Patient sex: M
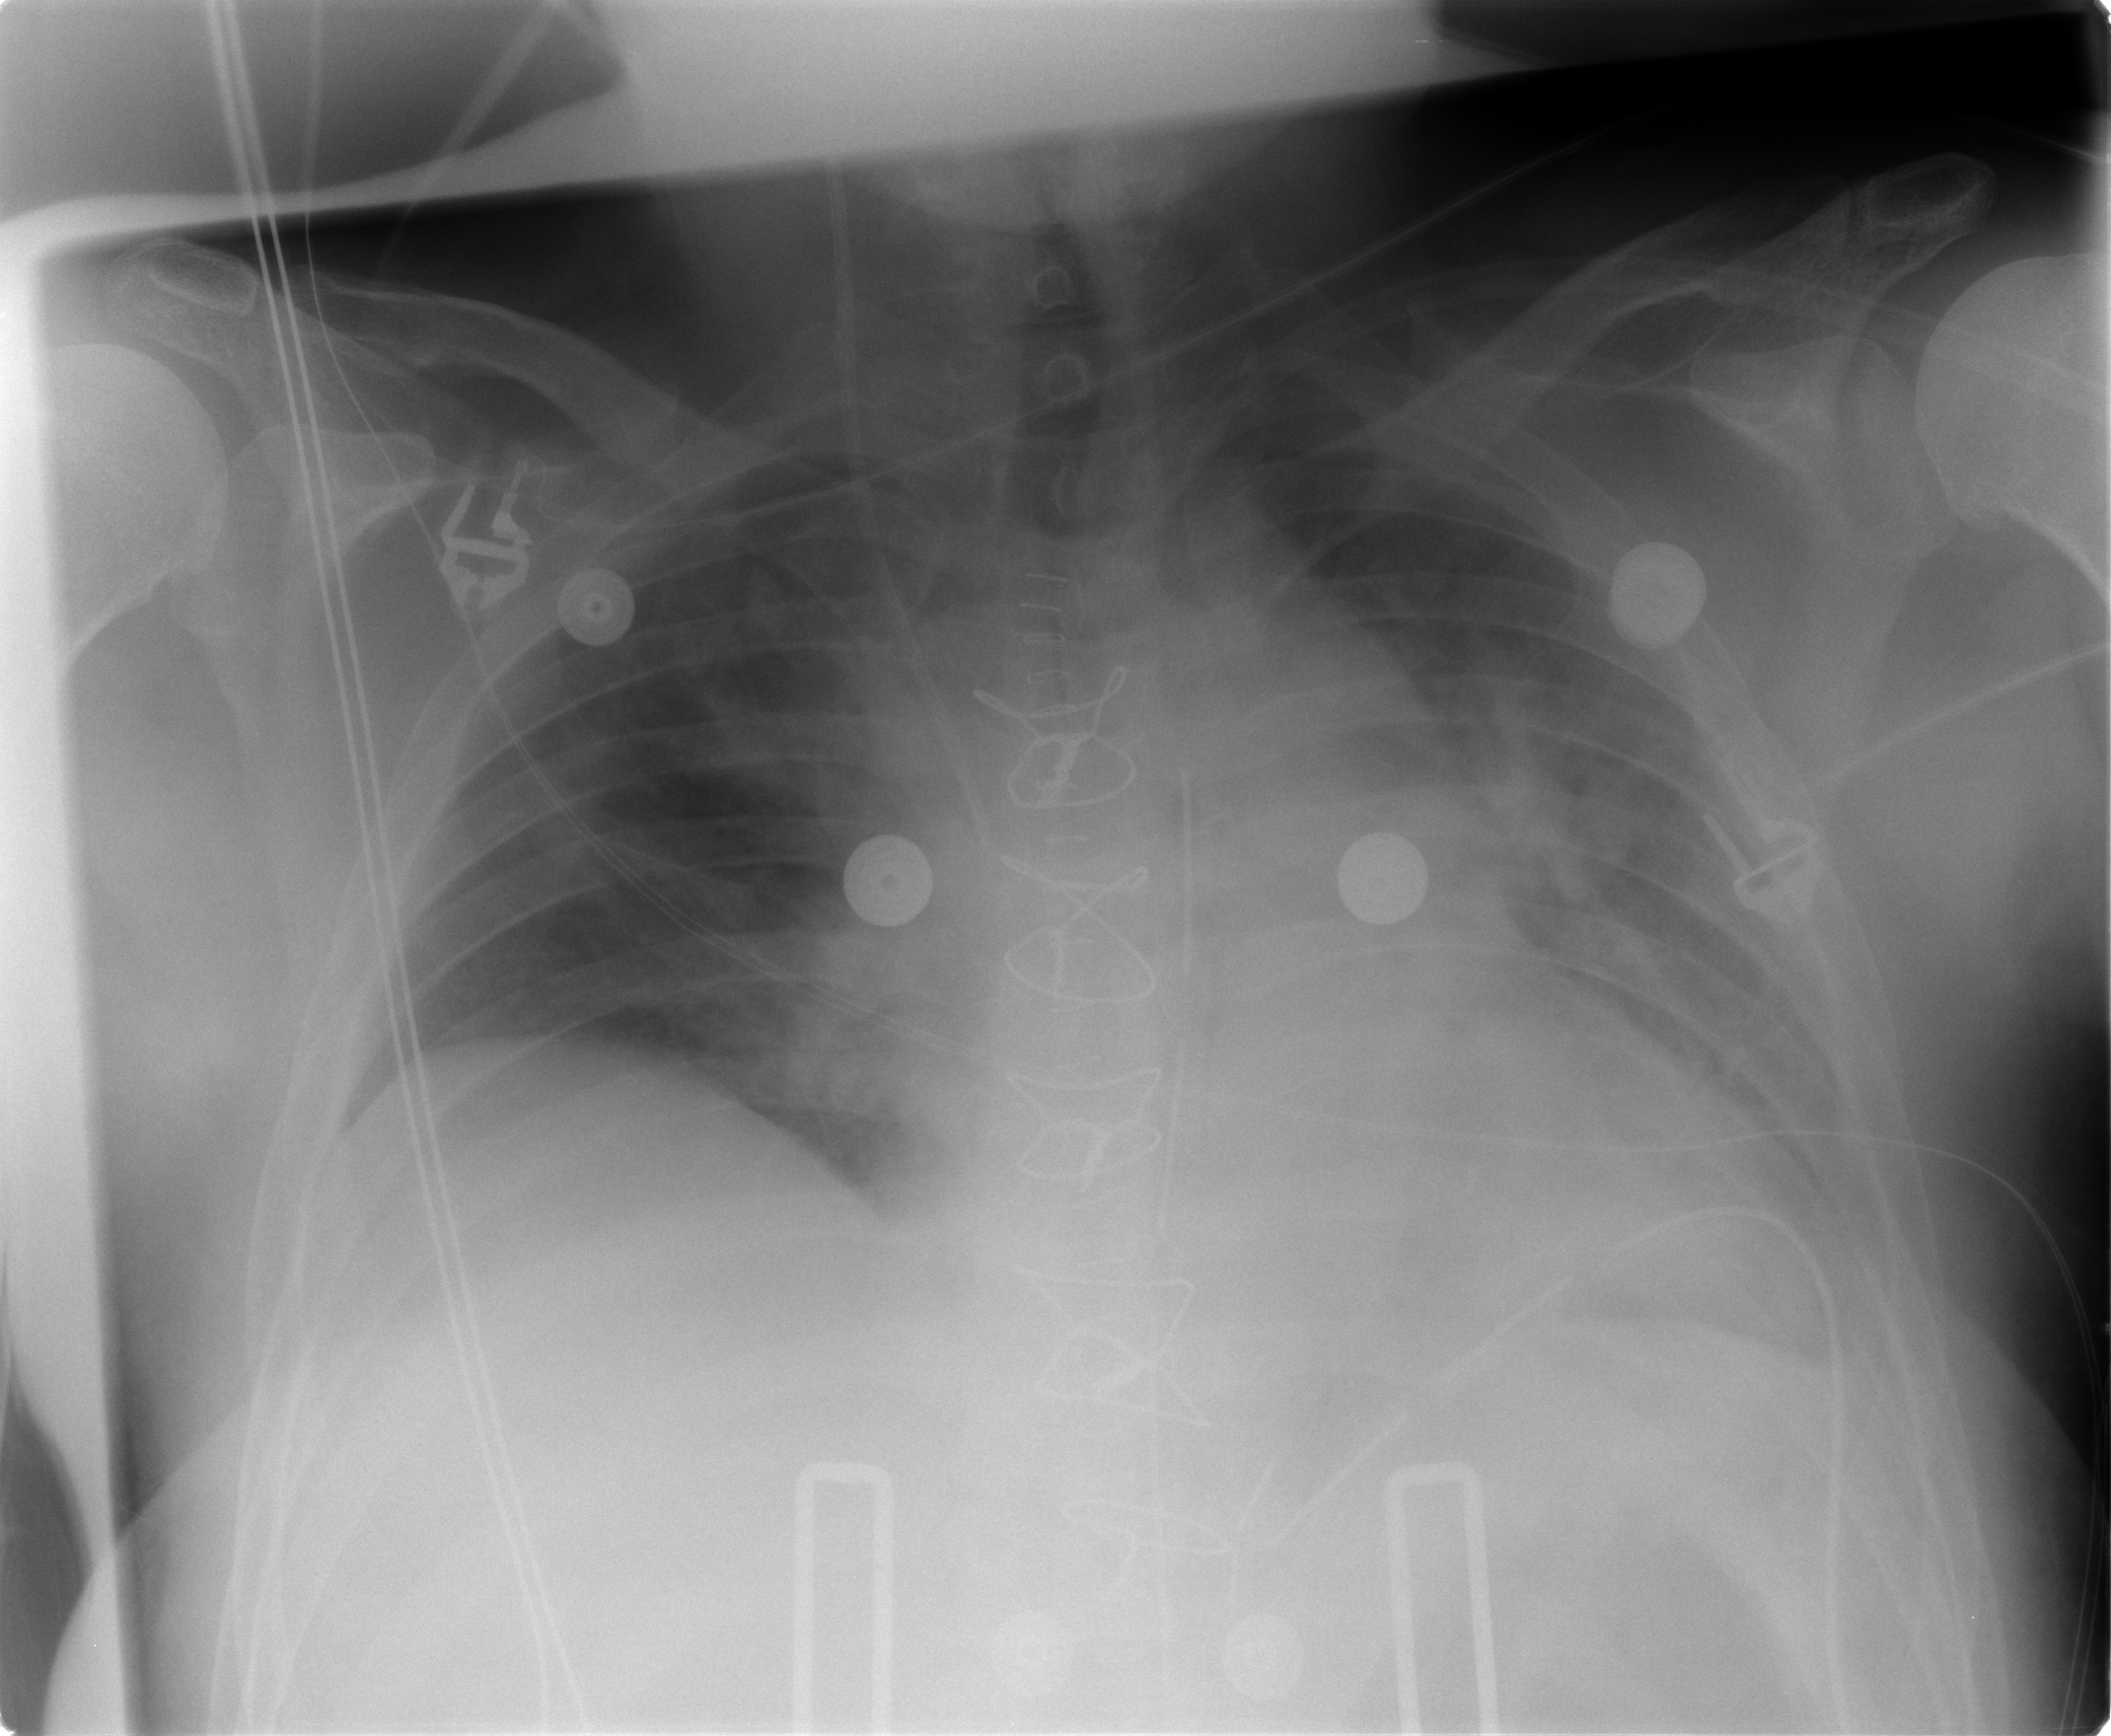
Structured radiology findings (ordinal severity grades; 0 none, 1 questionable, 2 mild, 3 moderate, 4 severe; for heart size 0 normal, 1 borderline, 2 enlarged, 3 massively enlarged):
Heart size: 2
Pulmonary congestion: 2
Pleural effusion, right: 0
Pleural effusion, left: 2
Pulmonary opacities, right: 0
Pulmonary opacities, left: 3
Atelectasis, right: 2
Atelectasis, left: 3